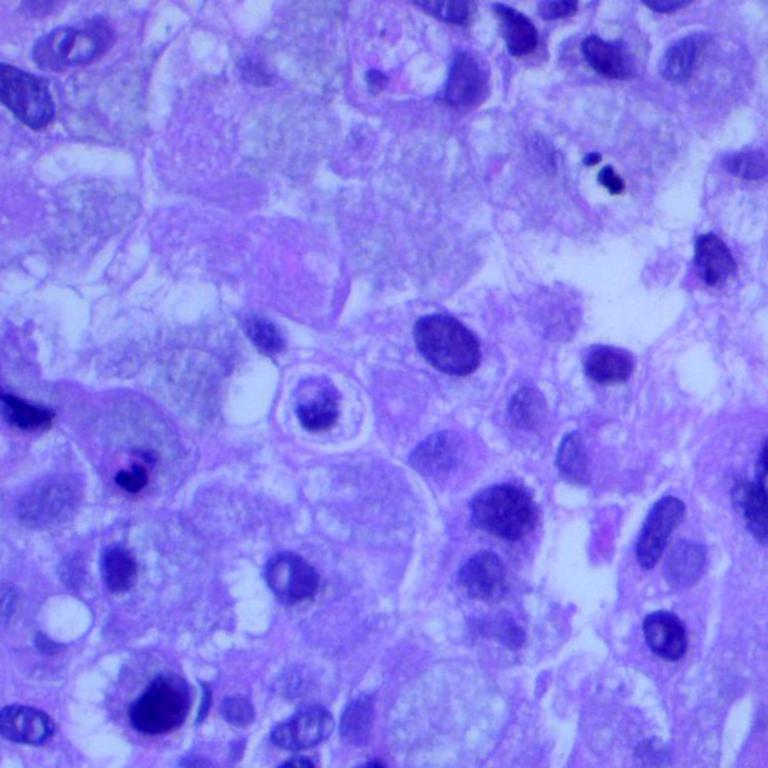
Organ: lung
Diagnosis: adenocarcinomas